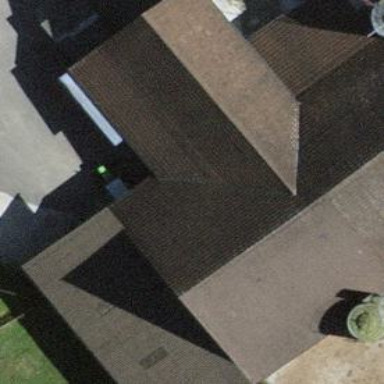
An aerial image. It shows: Barn.